Aerial crown-view tile of a tropical tree (Barro Colorado Island, Panama), acquired 20250715:
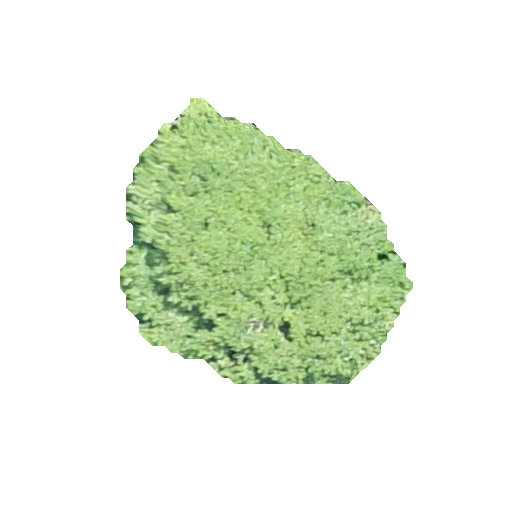
Species: Trattinnickia aspera
GBIF accepted scientific name: Trattinnickia aspera
Crown area: 86.176 m²